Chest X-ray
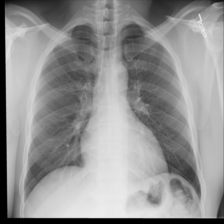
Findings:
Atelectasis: negative
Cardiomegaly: negative
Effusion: negative
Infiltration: positive
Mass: negative
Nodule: negative
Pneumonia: negative
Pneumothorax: negative
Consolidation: negative
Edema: negative
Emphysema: negative
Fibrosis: negative
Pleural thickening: negative
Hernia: negative